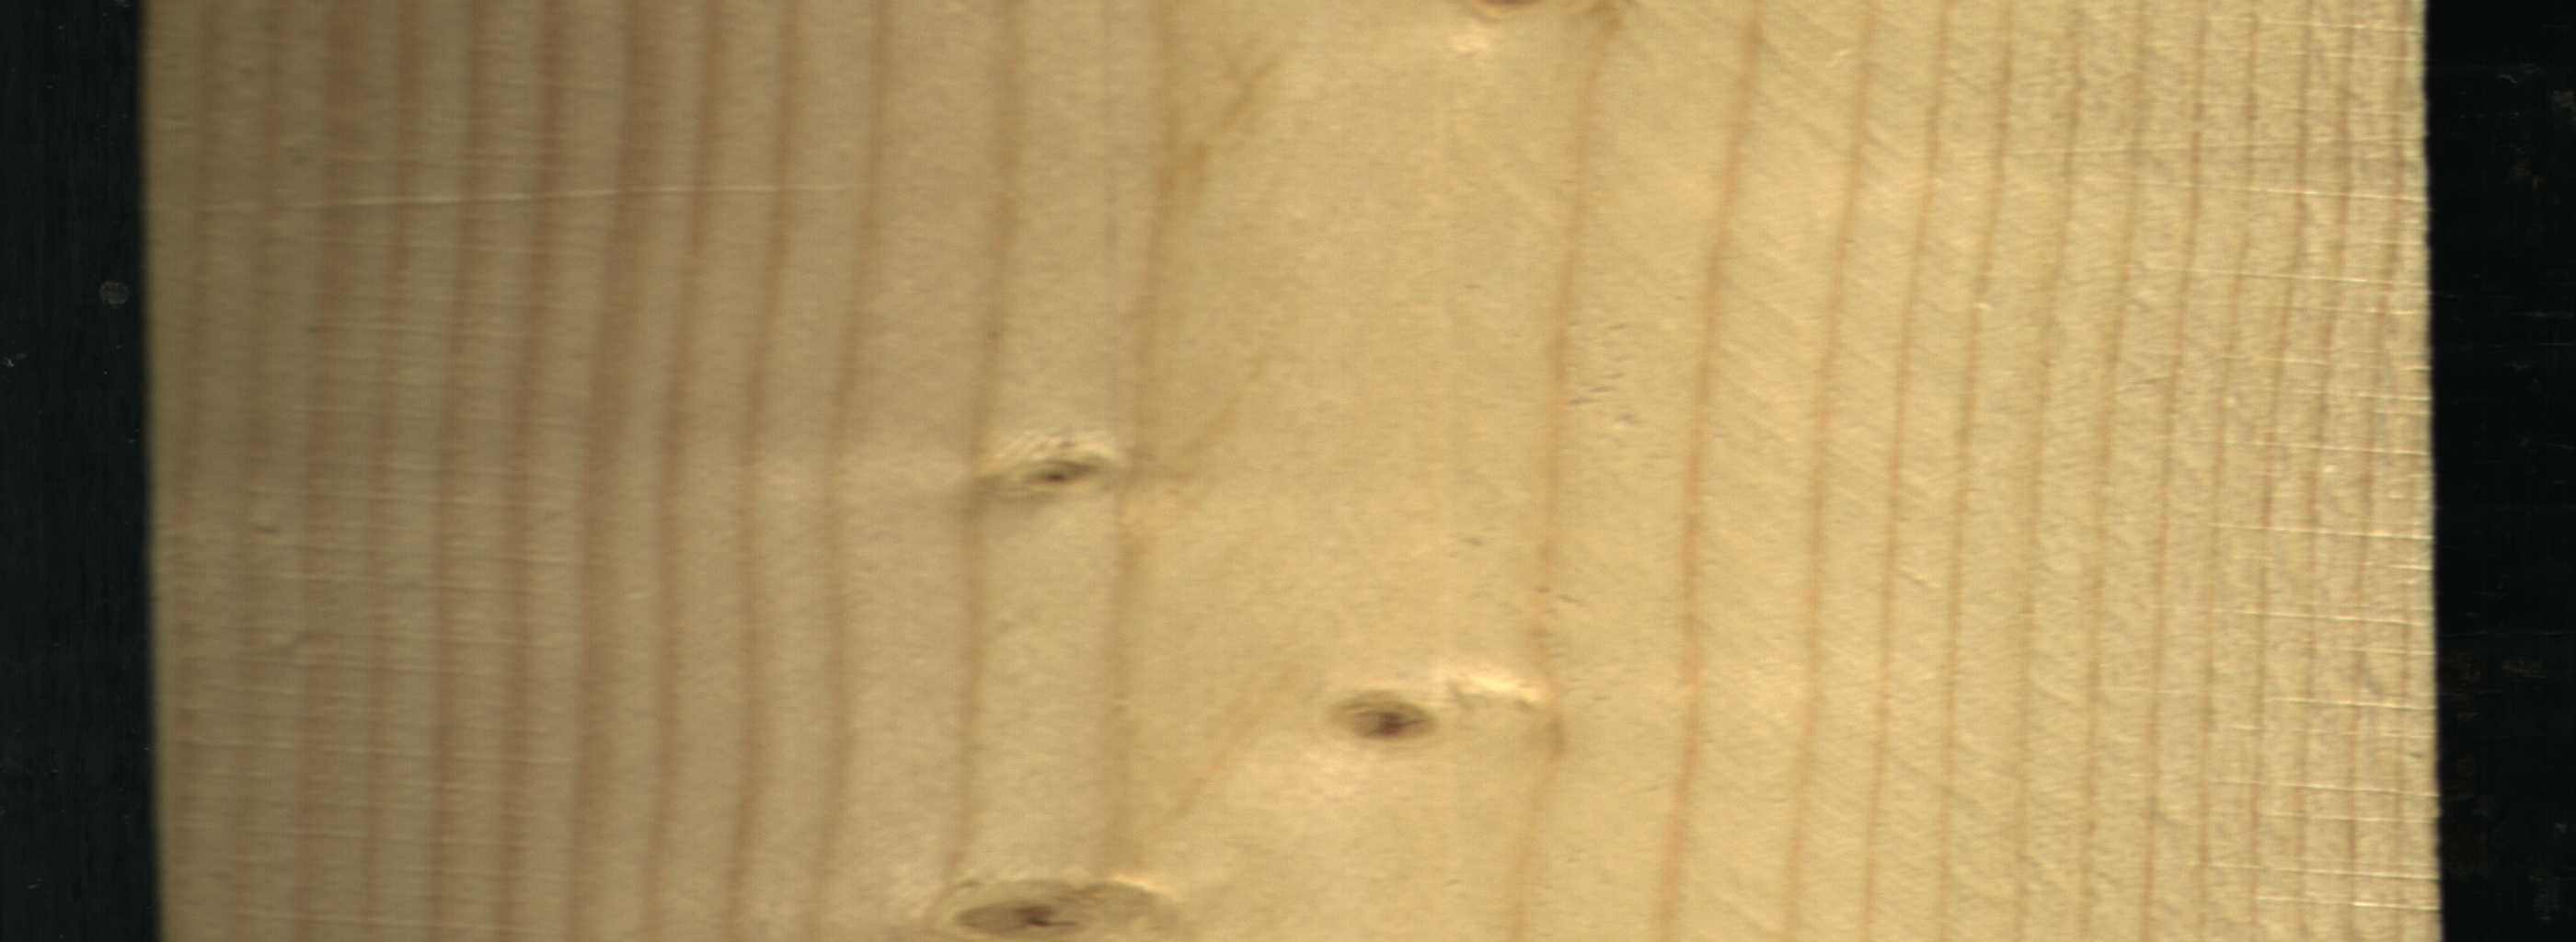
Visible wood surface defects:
Live_Knot
Live_Knot
Live_Knot